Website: crate-barrel
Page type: account-selection
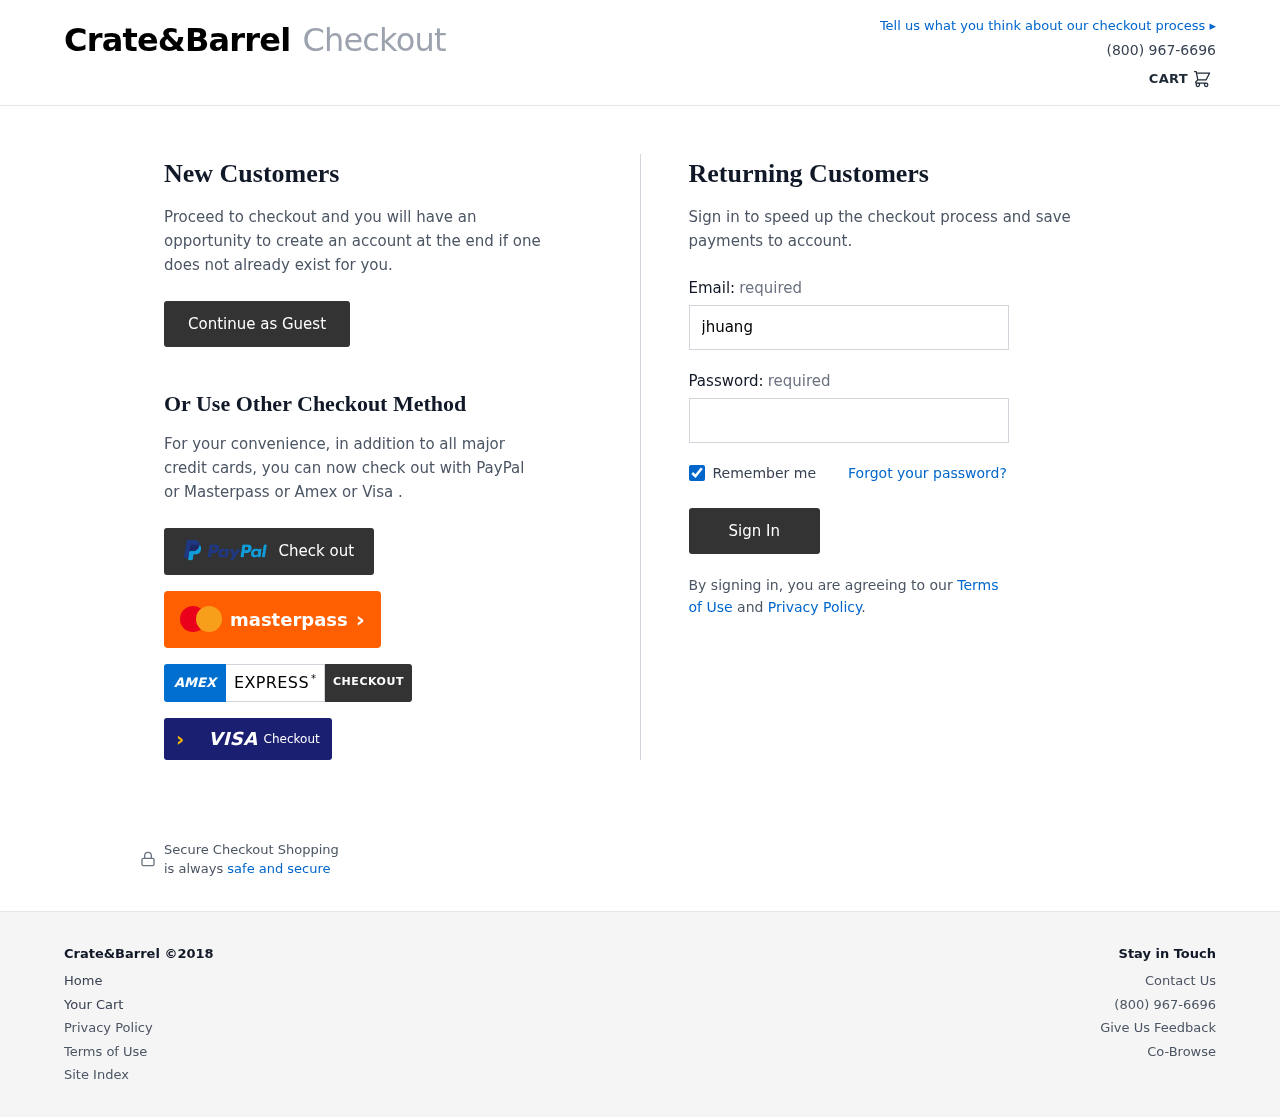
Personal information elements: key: PII_LOGIN_USERNAME
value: jhuang580